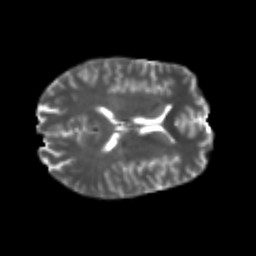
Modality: T2w
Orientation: axial
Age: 22
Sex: male
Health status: healthy
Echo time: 0.074 s